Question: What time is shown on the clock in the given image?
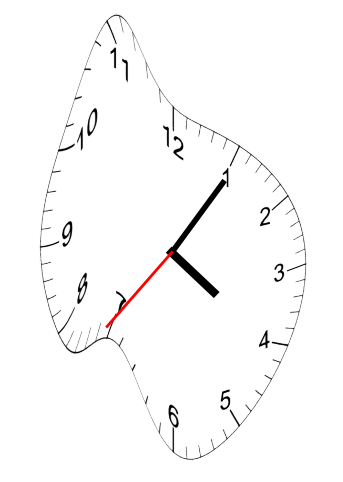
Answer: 04:05:36